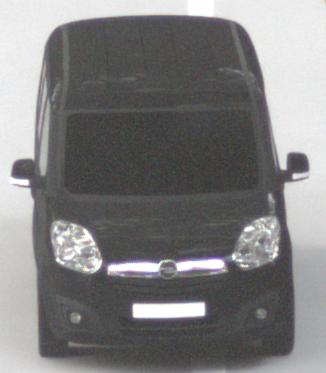
Make: Opel
Model: Combo Combi L1H1 1.4
Detailed model: Combo (D) Combi
Model produced from: 2012/01
Model produced until: 2013/11
Doors: 5
Color: black
Road condition: dry road
Daytime: morning or afternoon
Contrast: low contrast